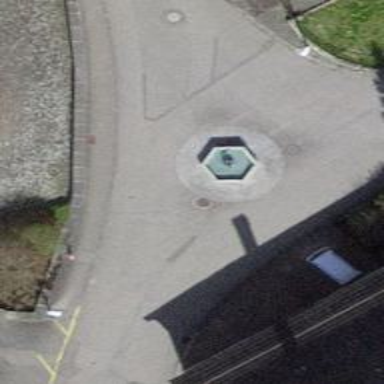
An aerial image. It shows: Beautiful fountain.